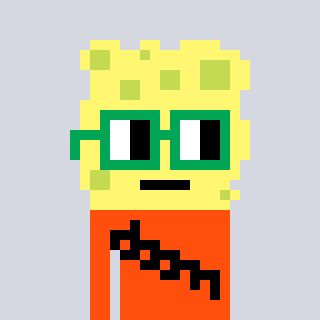
a pixel art character with square green glasses, a sponge-shaped head and a orange-colored body on a cool background